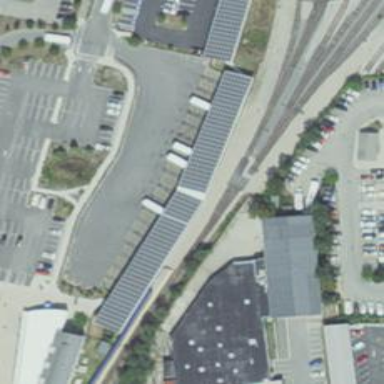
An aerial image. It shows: Railway yard used for servicing trains.